The plot shows how the frequency content of a bearing vibration signal evolves over time (STFT spectrogram). Determine the bearing's health state. Answer with exactly one of: normal, inner_race, outer_race, ball.
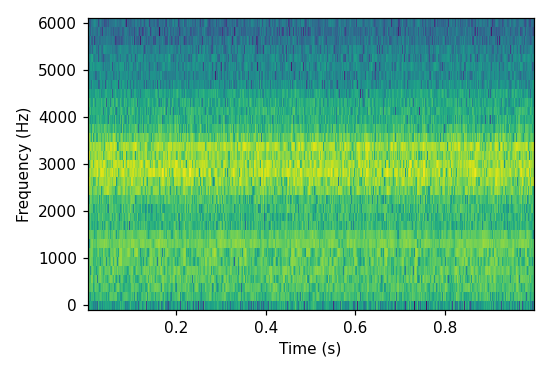
Answer: ball